The plot is a time-scale (wavelet) decomposition of a bearing vibration signal. Classify the bearing condition as one of: normal, inner_race, outer_race, ball.
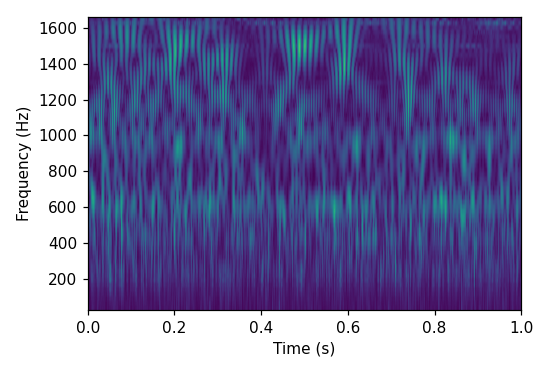
Answer: outer_race